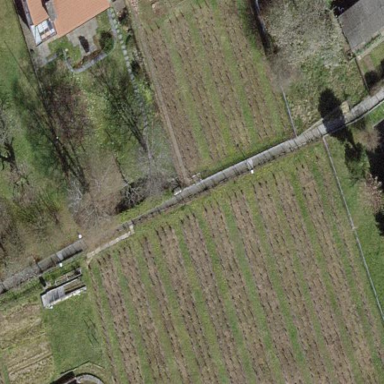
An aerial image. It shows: Vineyard.